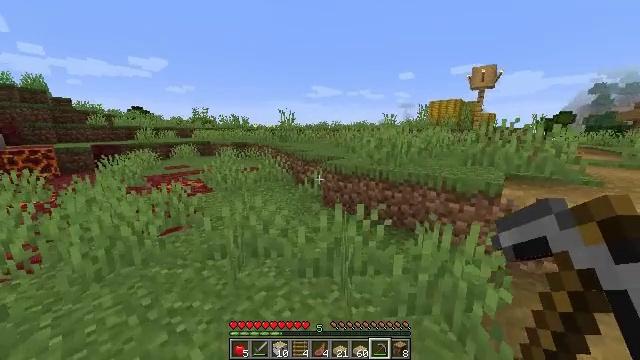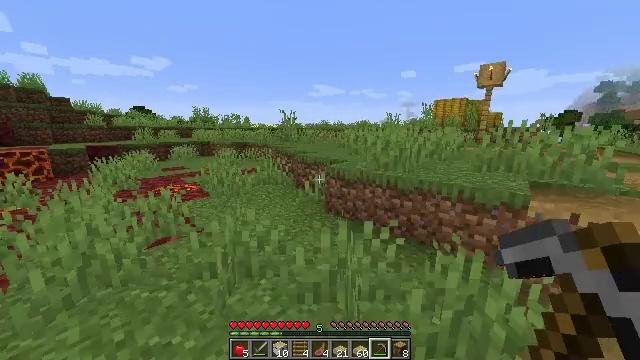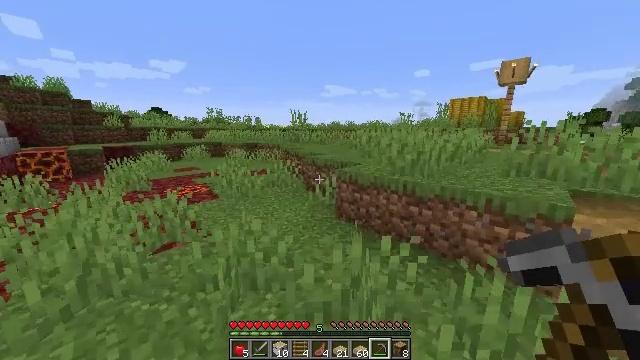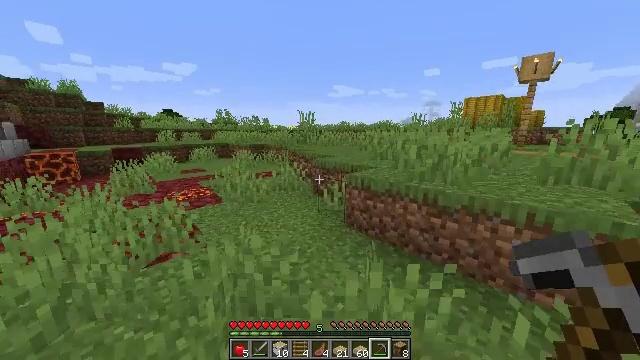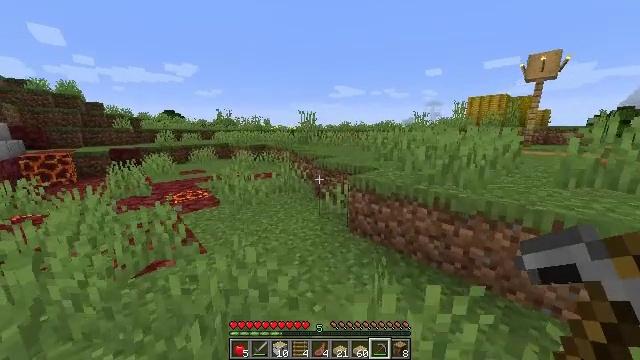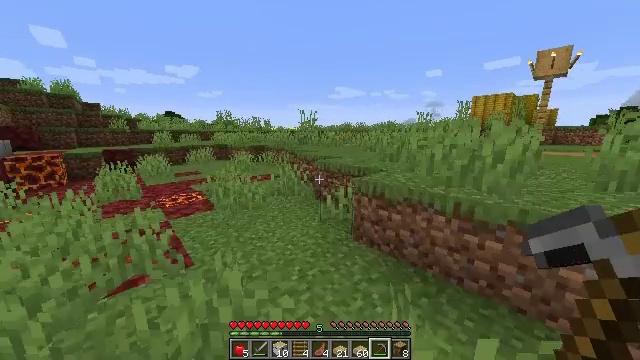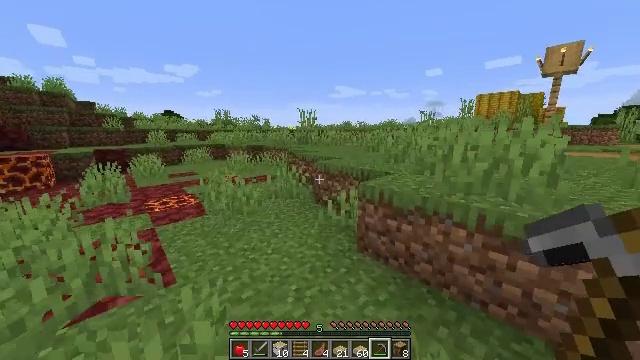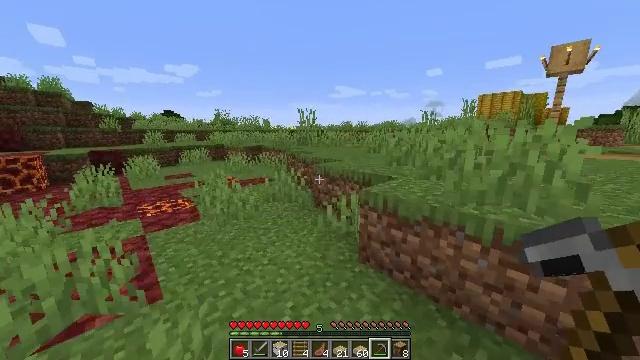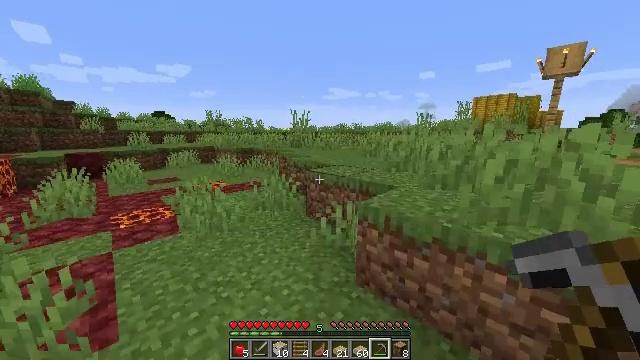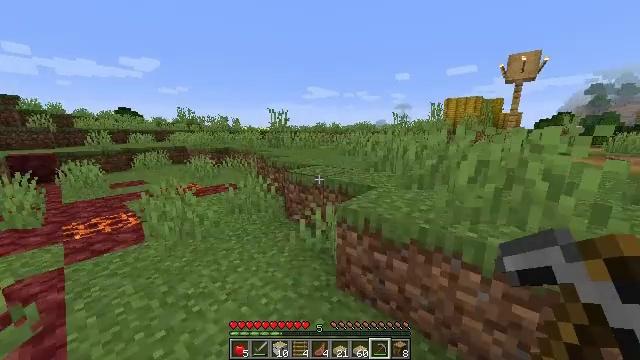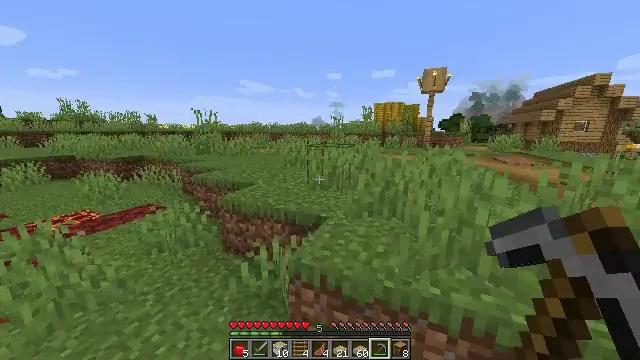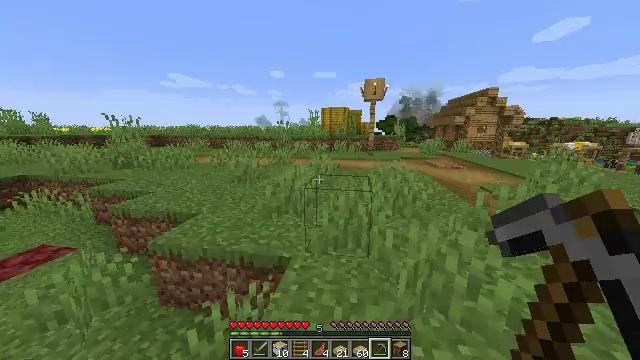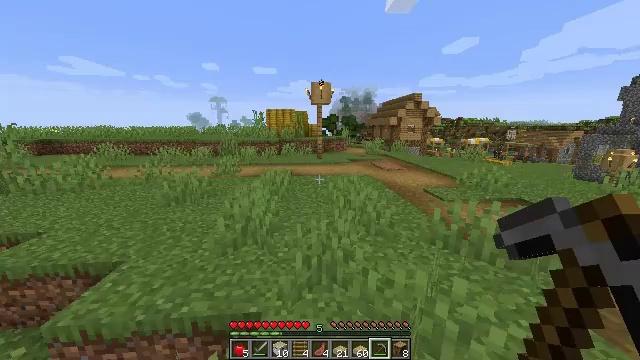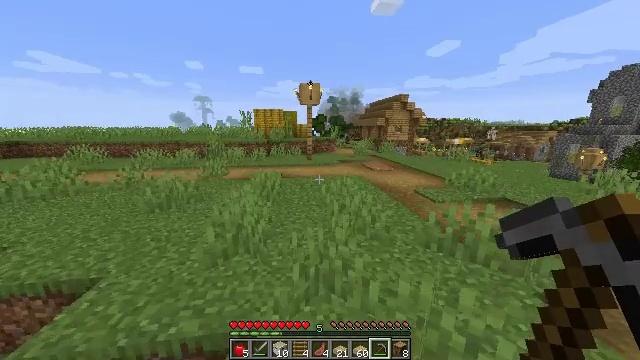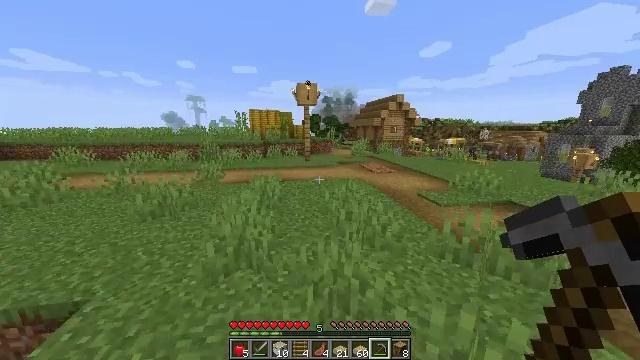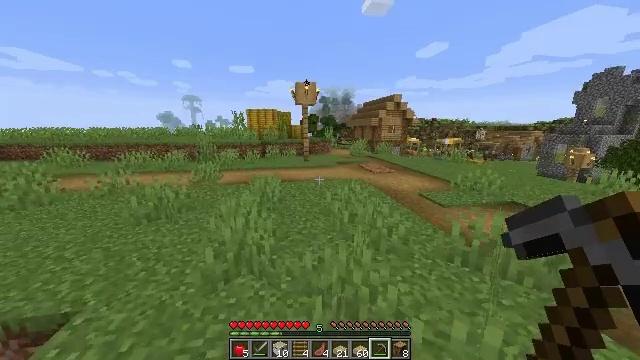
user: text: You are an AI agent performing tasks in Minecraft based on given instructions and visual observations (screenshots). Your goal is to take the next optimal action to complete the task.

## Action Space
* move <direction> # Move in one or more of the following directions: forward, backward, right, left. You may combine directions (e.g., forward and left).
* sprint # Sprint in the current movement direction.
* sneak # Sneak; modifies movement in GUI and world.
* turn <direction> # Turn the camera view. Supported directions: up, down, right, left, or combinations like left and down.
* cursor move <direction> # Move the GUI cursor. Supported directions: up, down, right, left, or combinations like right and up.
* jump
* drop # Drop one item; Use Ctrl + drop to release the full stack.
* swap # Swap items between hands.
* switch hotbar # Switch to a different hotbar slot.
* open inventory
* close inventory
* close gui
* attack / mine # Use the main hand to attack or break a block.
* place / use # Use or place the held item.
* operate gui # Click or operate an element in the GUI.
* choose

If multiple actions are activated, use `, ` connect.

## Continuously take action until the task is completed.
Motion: motion action
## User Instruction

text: Use the crafting table to make a birch door.
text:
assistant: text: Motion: move forward, sprint
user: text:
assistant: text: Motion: move forward, sprint, turn left
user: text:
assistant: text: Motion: move forward, sprint, turn left
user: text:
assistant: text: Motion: move forward, sprint
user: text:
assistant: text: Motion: move forward, sprint
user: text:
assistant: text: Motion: move forward, sprint
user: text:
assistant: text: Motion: move forward, sprint
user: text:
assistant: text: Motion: move forward, sprint, turn right
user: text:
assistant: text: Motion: move forward, sprint, turn right, jump
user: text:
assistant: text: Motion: move forward, sprint, turn right and down, jump
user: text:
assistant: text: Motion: move forward, sprint, turn right, jump
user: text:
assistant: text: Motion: move forward, sprint, turn right, jump
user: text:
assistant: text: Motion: move forward, sprint, turn right, jump
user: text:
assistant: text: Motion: move forward, sprint, turn right, jump
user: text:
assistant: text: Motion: move forward, sprint, jump
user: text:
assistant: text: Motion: move forward, sprint, jump
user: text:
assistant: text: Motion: move forward, sprint, jump
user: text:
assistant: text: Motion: move forward, sprint, jump
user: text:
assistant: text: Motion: move forward, sprint, turn up, jump
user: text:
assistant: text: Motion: move forward, sprint, jump
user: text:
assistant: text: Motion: move forward, sprint, jump
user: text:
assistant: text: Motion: move forward, sprint, jump
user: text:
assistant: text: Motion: move forward, sprint, jump
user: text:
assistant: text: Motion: move forward, sprint, jump
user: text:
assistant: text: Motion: move forward, sprint, jump
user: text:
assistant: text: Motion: move forward, sprint, turn left, jump
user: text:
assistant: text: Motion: move forward, sprint, turn left
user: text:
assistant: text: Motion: move forward, sprint, turn left
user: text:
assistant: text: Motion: move forward, sprint, turn left
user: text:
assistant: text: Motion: move forward, sprint, turn left